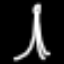
Label: The Eiffel Tower